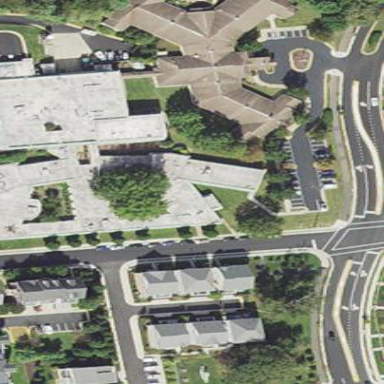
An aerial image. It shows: Residential building that serves as nursing home.